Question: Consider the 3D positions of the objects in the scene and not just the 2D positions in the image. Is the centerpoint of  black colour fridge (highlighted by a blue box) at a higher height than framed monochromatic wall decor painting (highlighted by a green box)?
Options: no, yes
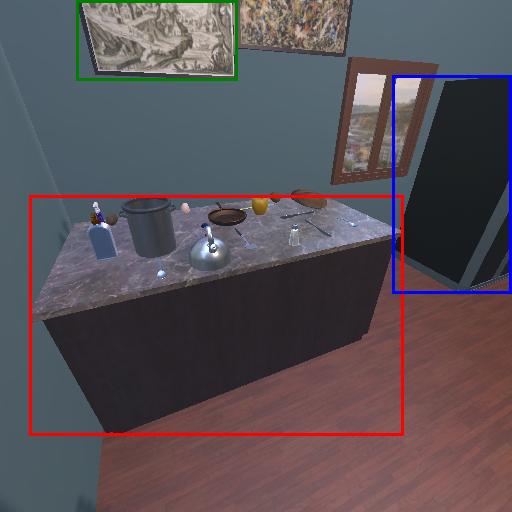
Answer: no